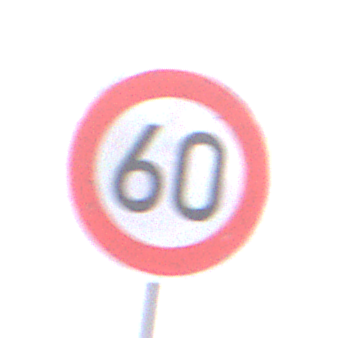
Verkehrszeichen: Geschwindigkeit60
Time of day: MorningAfternoon
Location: Outdoor (Nature)
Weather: Overcast
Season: NotSpecified
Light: Natural